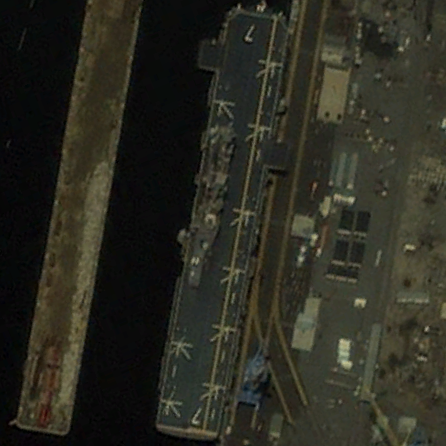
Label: assault